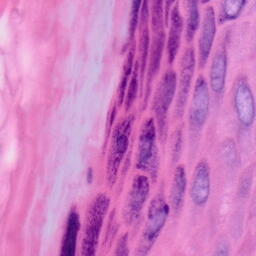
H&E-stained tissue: Skin